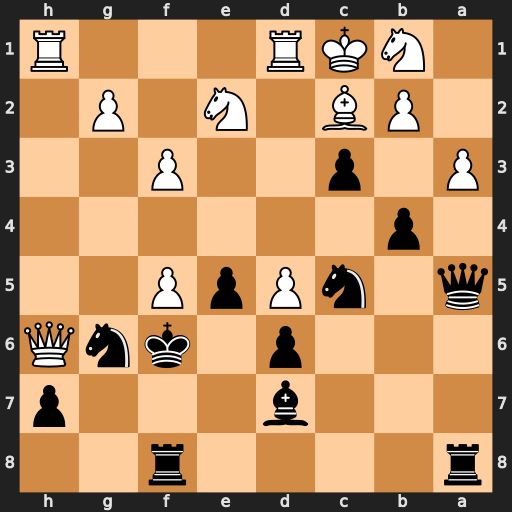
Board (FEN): r4r2/3b3p/3p1knQ/q1nPpP2/1p6/P1p2P2/1PB1N1P1/1NKR3R
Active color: b
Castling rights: -
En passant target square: -
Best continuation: cxb2+ Kd2 b3+ Nec3 bxc2